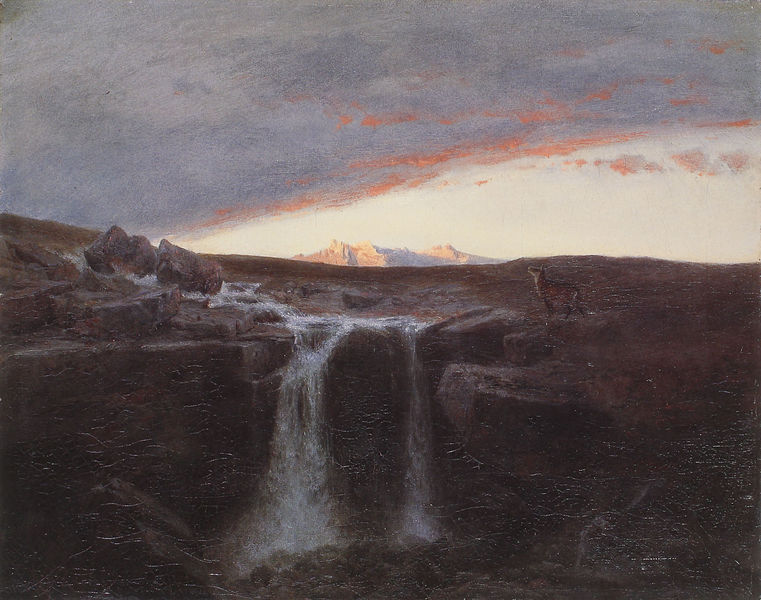
Titel: Gebirgslandschaft mit Wasserfall
Künstler: Arnold Böcklin
Institution: Basel, Kunstmuseum
Schlagwörter: berg, dunkel, felsen, himmel, wasser, wolken, hintergrund, licht, vordergrund, rot, wolke, dämmerung, horizont, sonnenaufgang, sonne, wasserfall, berge, fels, klippen, bergkette, sonnenuntergang, karg, wassr, menschenlos, sonnenaufgangwasserfall